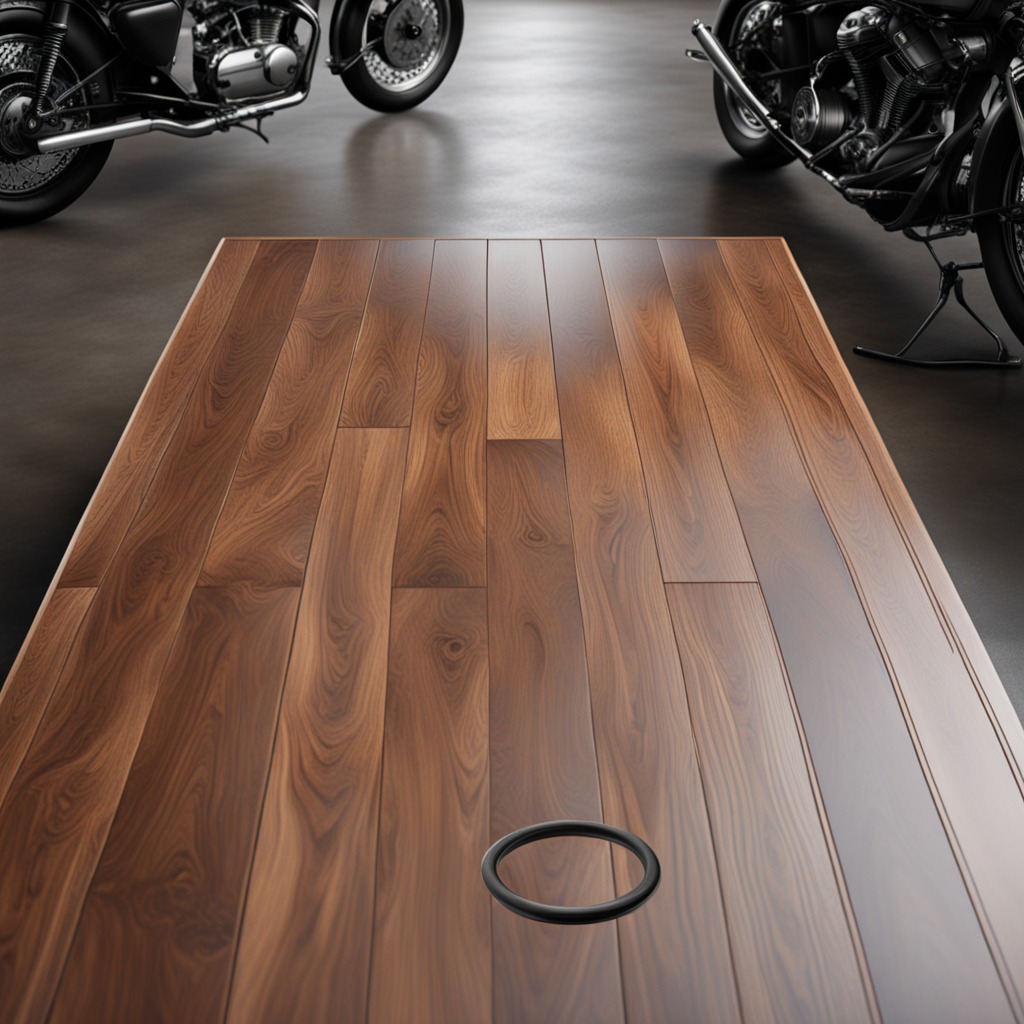
A rubber O-ring lying on the oil-spilled wooden table in a vintage motorcycle garage.